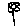
Label: flower